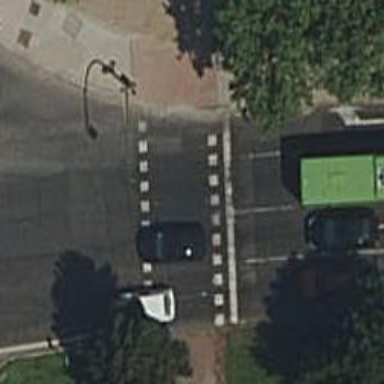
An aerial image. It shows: Road with traffic signals at crossing.